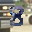
Label: 8